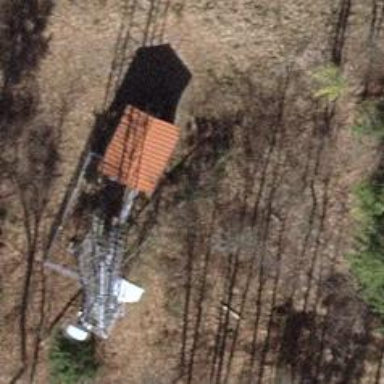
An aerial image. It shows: Man-made mast used for communication purposes.